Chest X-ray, PA view. Patient: 46 years old, sex M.
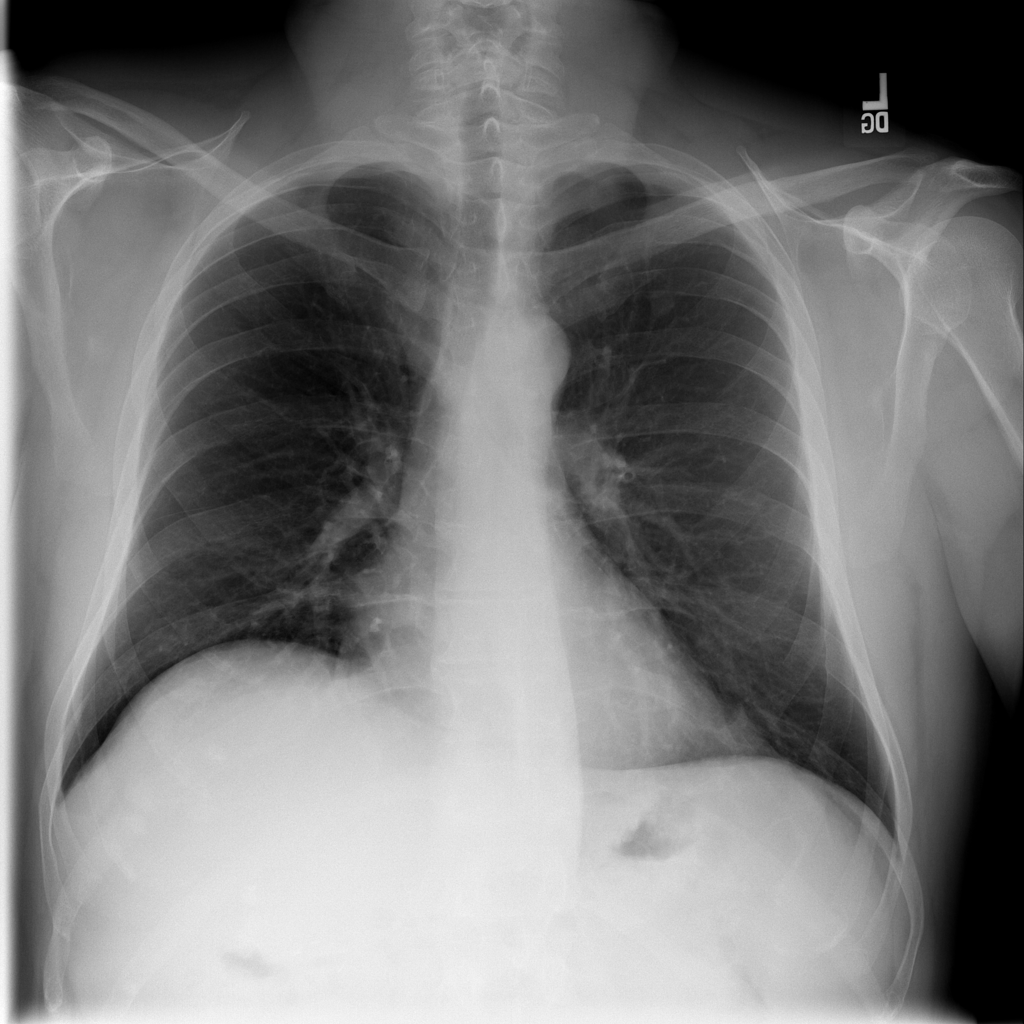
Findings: No Finding